Interaction volume radius: 5 \u00c5
Interaction volume height: 20 \u00c5
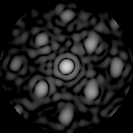
Disorder parameter: 0.3943